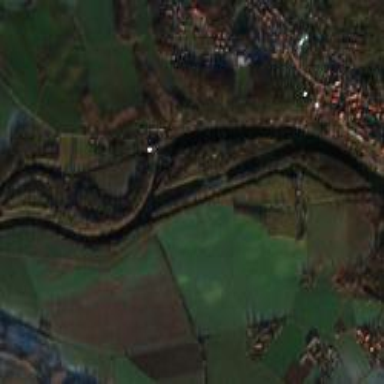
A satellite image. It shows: Canal.